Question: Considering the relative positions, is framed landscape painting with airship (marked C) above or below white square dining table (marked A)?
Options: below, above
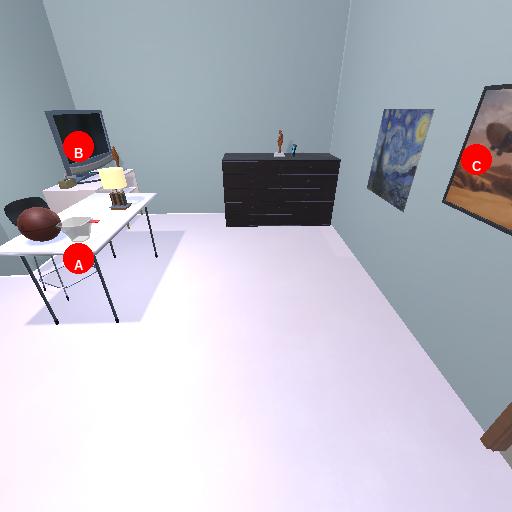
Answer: below